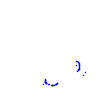
Particle: proton